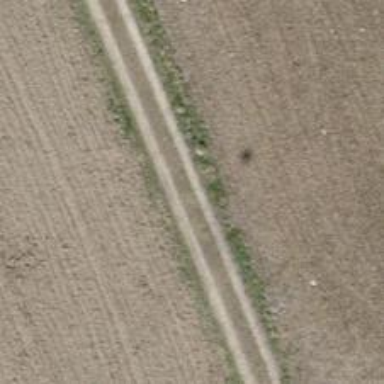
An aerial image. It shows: Compacted track road with grade3 tracktype.